Interaction volume radius: 5 \u00c5
Interaction volume height: 50 \u00c5
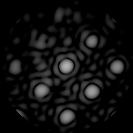
Disorder parameter: 0.06225